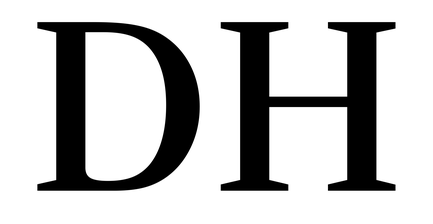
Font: LibreCaslonText_Medium